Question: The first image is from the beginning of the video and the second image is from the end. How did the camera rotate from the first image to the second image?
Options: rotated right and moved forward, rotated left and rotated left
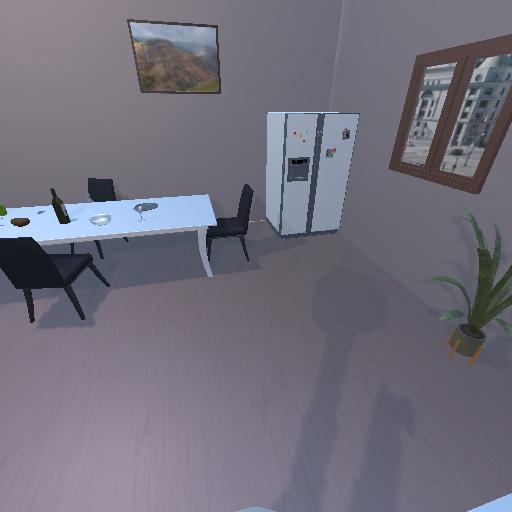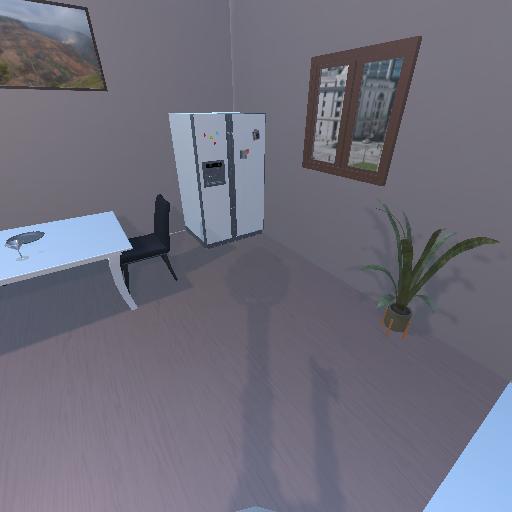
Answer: rotated right and moved forward